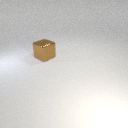
large brown metal cube